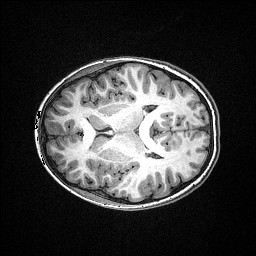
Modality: T1w
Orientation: axial
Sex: female
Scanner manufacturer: siemens
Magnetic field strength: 3 T
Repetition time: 2.3 s
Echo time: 0.00336 s